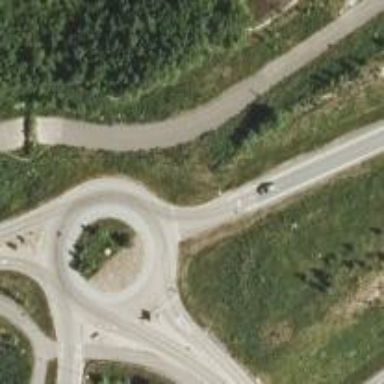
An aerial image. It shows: Tertiary road with asphalt surface leading to roundabout.